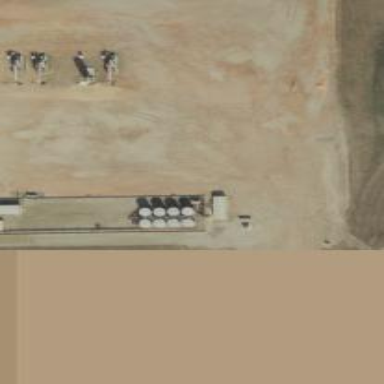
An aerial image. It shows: Storage tank with man-made structure.